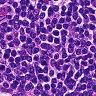
Metastatic tissue present: no